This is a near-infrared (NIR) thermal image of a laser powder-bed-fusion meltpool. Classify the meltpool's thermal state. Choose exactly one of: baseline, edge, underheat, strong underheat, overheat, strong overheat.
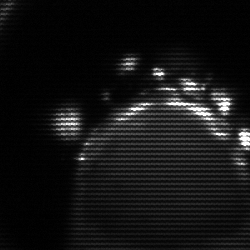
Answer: edge